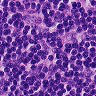
Metastatic tissue present: yes